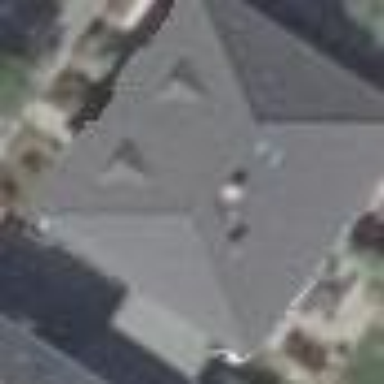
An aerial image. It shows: Semidetached house with pyramidal roof shape.